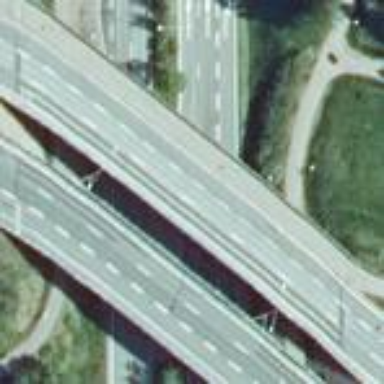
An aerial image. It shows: Bridge with beam structure.